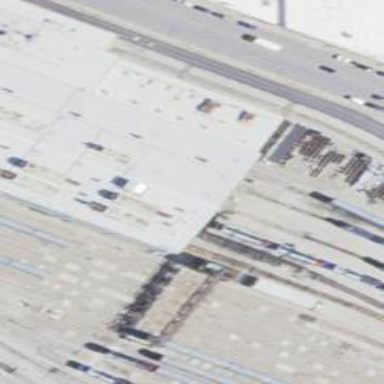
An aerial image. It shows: Railway yard with building passage tunnel.